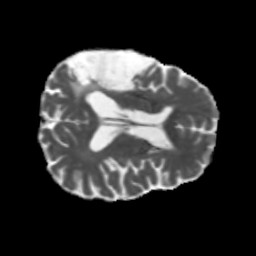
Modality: MD
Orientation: axial
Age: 66
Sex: male
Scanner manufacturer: siemens
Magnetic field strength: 3 T
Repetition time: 5.47 s
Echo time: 0.0854 s